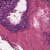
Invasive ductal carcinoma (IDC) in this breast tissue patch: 0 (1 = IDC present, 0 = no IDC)